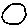
Label: circle